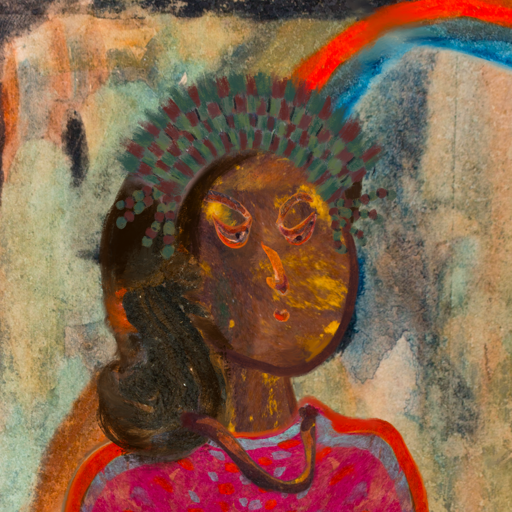
Background: Childish, Head And Neck Side: Comrade, Face Side: Hypocrite, Bust: Sisters, Hair Side: Gypsy_Queen, Head Accessory: After_Raid_Crown, Second Necklace: Comrade, Necklace: Blank, Baby: Blank